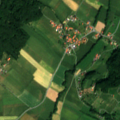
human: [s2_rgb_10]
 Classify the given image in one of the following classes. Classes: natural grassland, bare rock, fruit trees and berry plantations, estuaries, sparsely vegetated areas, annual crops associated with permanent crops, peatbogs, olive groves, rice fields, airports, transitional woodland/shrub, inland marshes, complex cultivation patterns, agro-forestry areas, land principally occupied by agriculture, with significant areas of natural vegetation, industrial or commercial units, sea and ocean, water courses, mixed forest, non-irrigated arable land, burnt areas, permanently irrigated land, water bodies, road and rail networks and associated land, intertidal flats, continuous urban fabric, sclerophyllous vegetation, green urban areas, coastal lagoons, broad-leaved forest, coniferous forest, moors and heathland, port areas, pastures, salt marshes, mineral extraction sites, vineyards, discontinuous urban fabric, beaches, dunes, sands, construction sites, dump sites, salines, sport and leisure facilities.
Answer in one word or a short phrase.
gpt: non-irrigated arable land, complex cultivation patterns, land principally occupied by agriculture, with significant areas of natural vegetation, broad-leaved forest